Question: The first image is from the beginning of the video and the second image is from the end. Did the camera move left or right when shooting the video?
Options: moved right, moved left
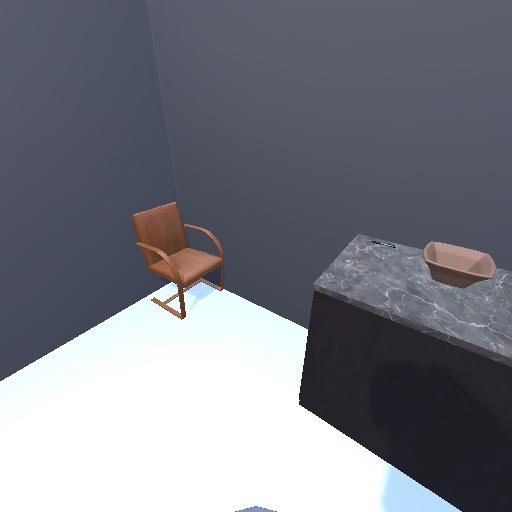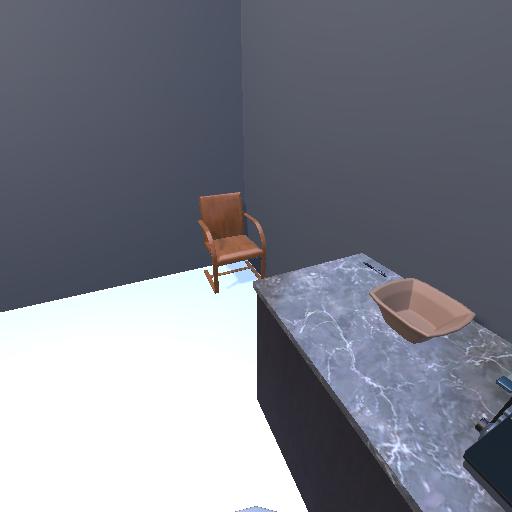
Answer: moved right